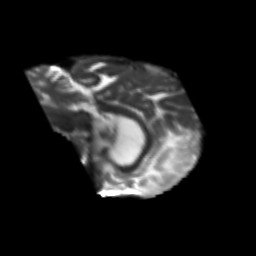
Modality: T2w
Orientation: sagittal
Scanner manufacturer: siemens
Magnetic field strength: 3 T
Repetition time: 6.8 s
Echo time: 0.093 s